Question: I don't have much Flex-experience and am porting a (working) <URL> to it.
I'm stuck with the problem, that scroll bars are not displayed for my List, which should display custom components representing playing tables (with up to 3 players):

I have prepared a simplified test case with 3 short MXML files - which will run instantly once you put them into a project in Flash Builder 4.5 - and you will see my problem.
(an item renderer - a blue rectangle representing playing table):
'''
<?xml version="1.0" encoding="utf-8"?>
<s:ItemRenderer
xmlns:fx="http://ns.adobe.com/mxml/2009"
xmlns:s="library://ns.adobe.com/flex/spark"
xmlns:mx="library://ns.adobe.com/flex/mx"
width="160" height="160">
<fx:Script>
<![CDATA[
public function set gid(str:String):void {
_gid.text = '#' + str;
}
public function get gid():String {
return _gid.text.substring(1);
}
]]>
</fx:Script>
<s:Rect x="0" y="0" width="{width}" height="{height}">
<s:stroke>
<s:SolidColorStroke color="red"/>
</s:stroke>
</s:Rect>
<s:Rect id="_rect" x="20" y="20" width="120" height="120" radiusX="16" radiusY="16">
<s:stroke>
<s:SolidColorStroke color="#4F69B5" weight="4"/>
</s:stroke>
<s:fill>
<s:SolidColor color="#CCDDEE" />
</s:fill>
</s:Rect>
<s:Label id="_gid" x="0" y="75" width="{width}" fontSize="16" textAlign="center" color="#FFFFFF" />
</s:ItemRenderer>
'''
(a custom component - representing card game lobby with the List of playing tables):
'''
<?xml version="1.0" encoding="utf-8"?>
<s:Group
xmlns:fx="http://ns.adobe.com/mxml/2009"
xmlns:s="library://ns.adobe.com/flex/spark"
xmlns:mx="library://ns.adobe.com/flex/mx"
width="700" height="450">
<fx:Declarations>
<s:RadioButtonGroup id="_group" itemClick="radioClicked(event);"/>
</fx:Declarations>
<fx:Script>
<![CDATA[
import mx.collections.XMLListCollection;
import mx.events.ItemClickEvent;
[Bindable]
private var _games:XMLListCollection = new XMLListCollection();
[Bindable]
private var _users:XMLListCollection = new XMLListCollection();
private function radioClicked(event:ItemClickEvent):void {
if (event.item == _vac) {
_games.filterFunction = vacantGames;
} else if (event.item == _full) {
_games.filterFunction = fullGames;
} else {
_games.filterFunction = null;
}
_games.refresh();
}
private function vacantGames(item:Object):Boolean {
var xml:XML = item as XML;
return xml.elements('user').length() < 3;
}
private function fullGames(item:Object):Boolean {
var xml:XML = item as XML;
return xml.elements('user').length() == 3;
}
public function update(xml:XML):void {
_games.source = xml.game;
_users.source = xml.lobby;
}
]]>
</fx:Script>
<s:Rect x="0" y="0" width="{width-1}" height="{height-1}">
<s:stroke>
<s:SolidColorStroke color="red"/>
</s:stroke>
</s:Rect>
<s:VGroup>
<s:HGroup>
<s:Label text="Playing tables:" />
<s:RadioButton groupName="_group" id="_all" label="All" />
<s:RadioButton groupName="_group" id="_vac" label="Vacant" />
<s:RadioButton groupName="_group" id="_full" label="Full" />
</s:HGroup>
<s:List itemRenderer="Game" dataProvider="{_games}">
<s:layout>
<s:TileLayout />
</s:layout>
</s:List>
</s:VGroup>
</s:Group>
'''
And finally (the application with Lobby component and fake XML data to feed it):
'''
<?xml version="1.0" encoding="utf-8"?>
<s:Application
xmlns:fx="http://ns.adobe.com/mxml/2009"
xmlns:s="library://ns.adobe.com/flex/spark"
xmlns:mx="library://ns.adobe.com/flex/mx"
xmlns:comps="*"
width="700" height="525"
creationComplete="init()">
<fx:Script>
<![CDATA[
private const XML_0:XML =
<pref>
<lobby>
<user id="OK252342810632" />
<user id="OK122471020773" />
<user id="DE54" />
<user id="DE6948" />
<user id="OK406519496469" />
<user id="OK108900197210" />
<user id="OK266559712237" />
<user id="DE6577" />
<user id="DE7981" />
<user id="OK225312168135" />
<user id="OK20629248715" />
<user id="DE7880" />
</lobby>
<game id="0"/>
<game id="9012">
<user id="VK48058967" />
<user id="MR14315189992643135976" />
<user id="OK10218913103" />
</game>
<game id="9013">
<user id="OK305894249541" />
<user id="OK151358069597" />
<user id="OK515549948434" />
</game>
<game id="9007">
<user id="OK366541092321" />
<user id="DE7062" />
<user id="OK122700338897" />
</game>
<game id="8993">
<user id="OK78476527766" />
<user id="VK5692120" />
<user id="OK61881379754" />
</game>
<game id="8997">
<user id="OK96125953924" />
<user id="OK21042473963" />
<user id="OK278504320179" />
</game>
<game id="9001">
<user id="OK189404154785" />
<user id="OK143791302988" />
<user id="OK526501872510" />
</game>
<game id="8996">
<user id="VK6311467" />
<user id="OK354027621556" />
<user id="OK350266476029" />
</game>
<game id="8999">
<user id="OK24459857299" />
<user id="OK2104040126" />
<user id="OK231866548025" />
</game>
<game id="8991">
<user id="OK253525117889" />
<user id="OK529081480134" />
</game>
<game id="8937">
<user id="OK304672497140" />
<user id="VK90145027" />
<user id="OK338360548262" />
</game>
<game id="9005">
<user id="OK40798070412" />
<user id="DE7979" />
<user id="OK531589632132" />
</game>
<game id="8942">
<user id="VK20313675" />
<user id="OK57368684455" />
<user id="OK335173273155" />
</game>
<game id="8946">
<user id="OK353118989212" />
<user id="OK351923295875" />
</game>
<game id="9000">
<user id="DE7470" />
<user id="OK209621043939" />
</game>
<game id="9011">
<user id="OK321594287223" />
<user id="DE7692" />
<user id="OK260177162376" />
</game>
<game id="9010">
<user id="OK31902424355" />
<user id="OK357833936215" />
</game>
</pref>;
public function init():void {
lobby.update(XML_0);
}
]]>
</fx:Script>
<comps:Lobby id="lobby" x="0" y="0" width="80%" height="100%"/>
</s:Application>
'''
Does anybody please know, what is wrong?
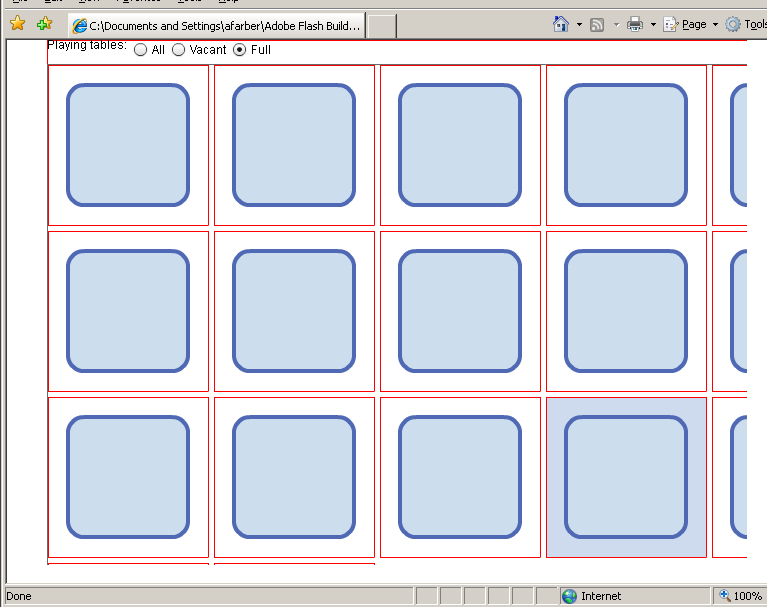
Answer: Try this:
'''
<?xml version="1.0" encoding="utf-8"?>
<s:Group
xmlns:fx="http://ns.adobe.com/mxml/2009"
xmlns:s="library://ns.adobe.com/flex/spark"
xmlns:mx="library://ns.adobe.com/flex/mx">
<fx:Declarations>
<s:RadioButtonGroup id="_group" itemClick="radioClicked(event);"/>
</fx:Declarations>
<fx:Script>
<![CDATA[
import mx.collections.XMLListCollection;
import mx.events.ItemClickEvent;
[Bindable]
private var _games:XMLListCollection = new XMLListCollection();
[Bindable]
private var _users:XMLListCollection = new XMLListCollection();
private function radioClicked(event:ItemClickEvent):void {
if (event.item == _vac) {
_games.filterFunction = vacantGames;
} else if (event.item == _full) {
_games.filterFunction = fullGames;
} else {
_games.filterFunction = null;
}
_games.refresh();
}
private function vacantGames(item:Object):Boolean {
var xml:XML = item as XML;
return xml.elements('user').length() < 3;
}
private function fullGames(item:Object):Boolean {
var xml:XML = item as XML;
return xml.elements('user').length() == 3;
}
public function update(xml:XML):void {
_games.source = xml.game;
_users.source = xml.lobby;
}
]]>
</fx:Script>
<s:Rect left="0" right="0" top="0" bottom="0">
<s:stroke>
<s:SolidColorStroke color="red"/>
</s:stroke>
</s:Rect>
<s:VGroup left="1" right="1" top="1" bottom="1" horizontalAlign="justify">
<s:HGroup>
<s:Label text="Playing tables:" />
<s:RadioButton groupName="_group" id="_all" label="All" />
<s:RadioButton groupName="_group" id="_vac" label="Vacant" />
<s:RadioButton groupName="_group" id="_full" label="Full" />
</s:HGroup>
<s:List itemRenderer="Game" dataProvider="{_games}" height="100%">
<s:layout>
<s:TileLayout />
</s:layout>
</s:List>
</s:VGroup>
</s:Group>
'''